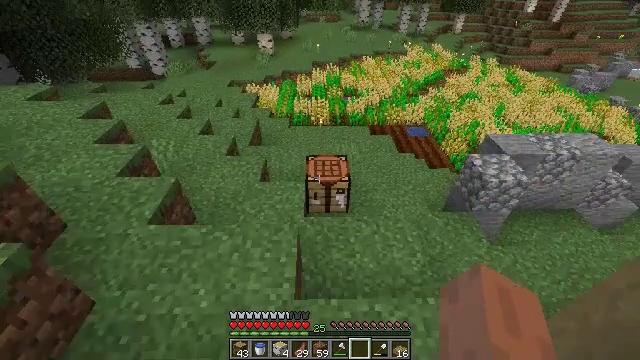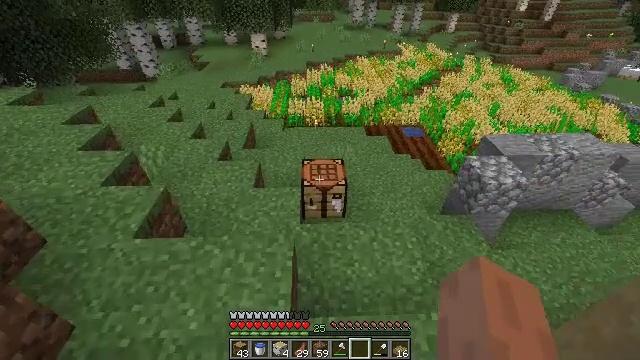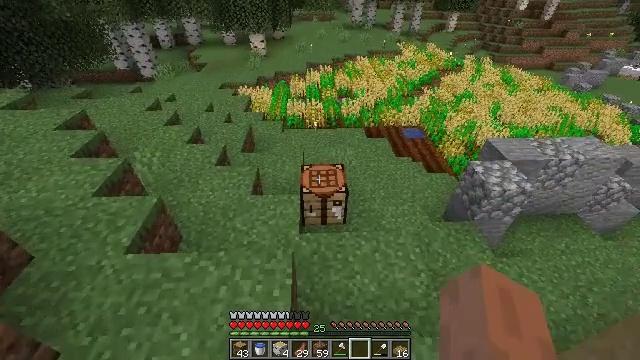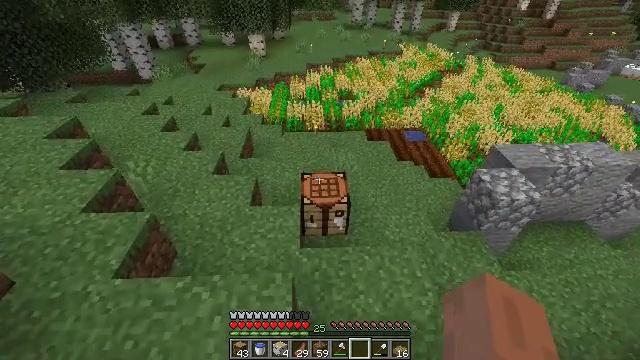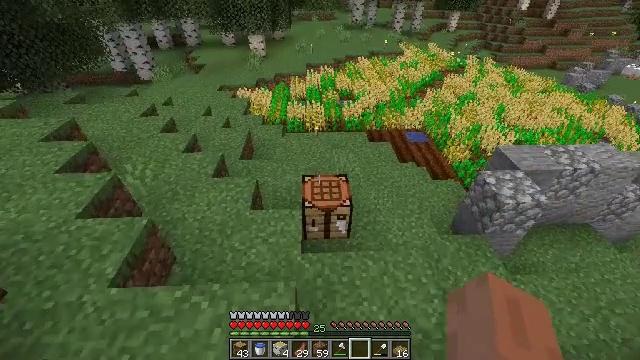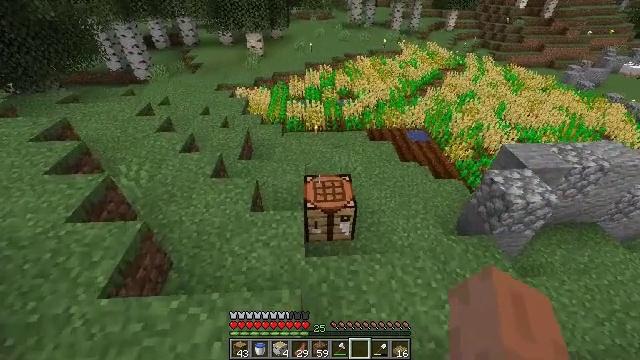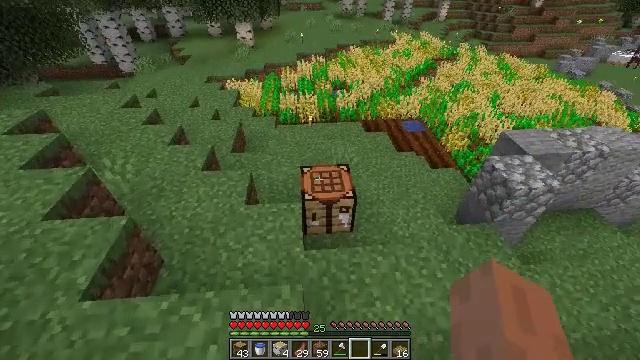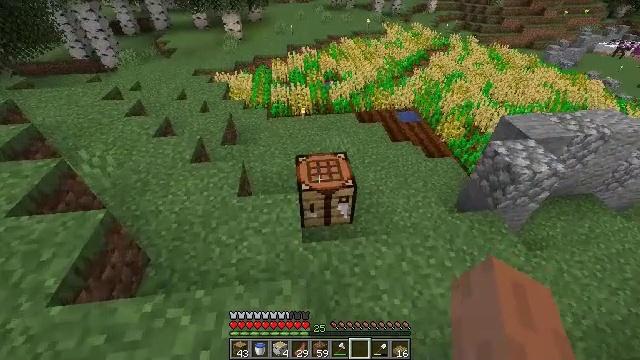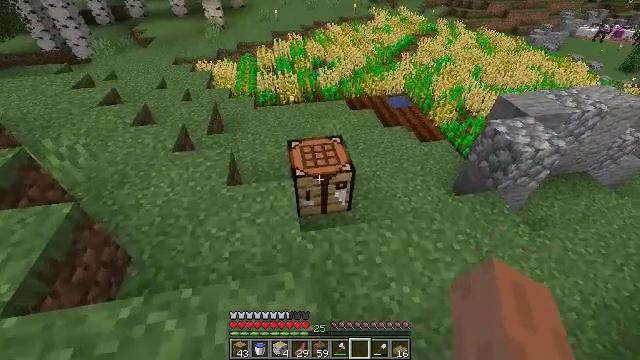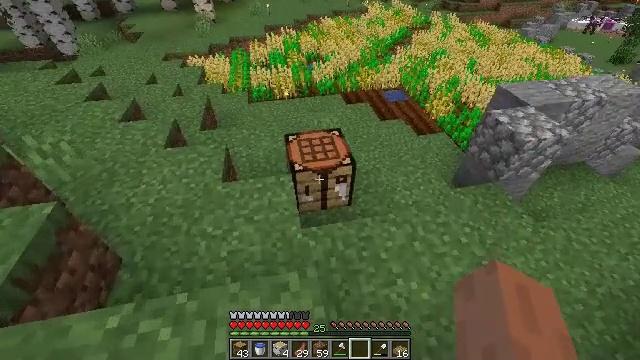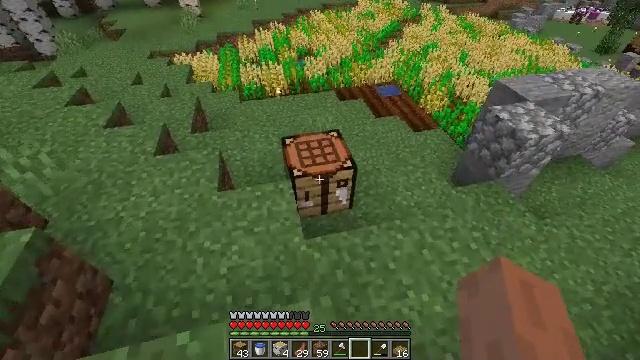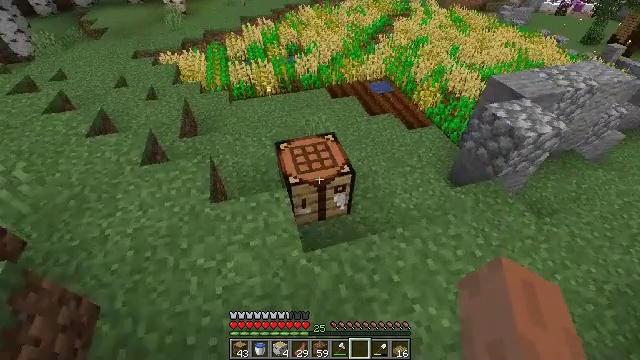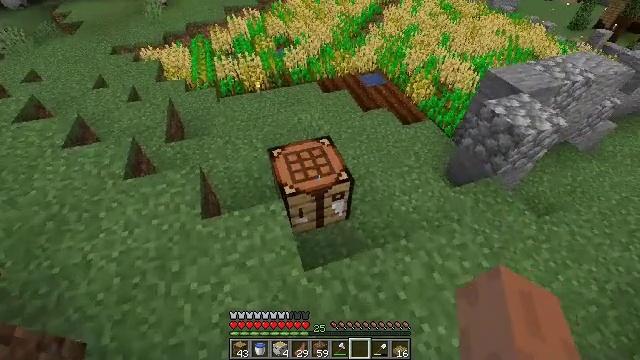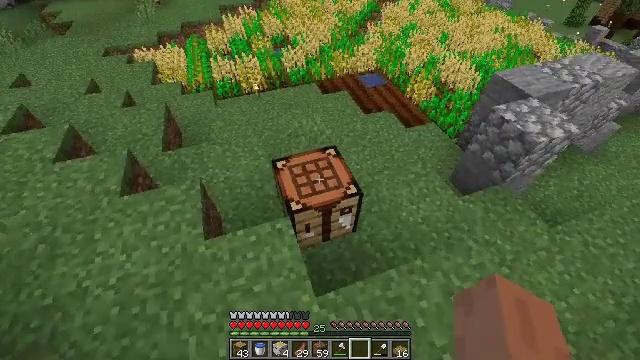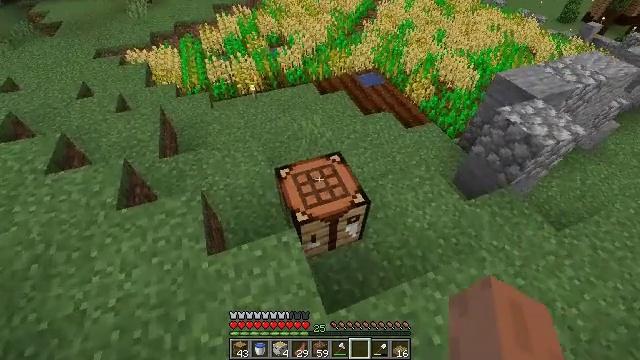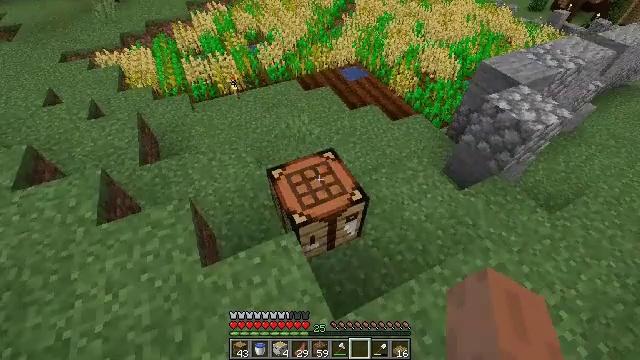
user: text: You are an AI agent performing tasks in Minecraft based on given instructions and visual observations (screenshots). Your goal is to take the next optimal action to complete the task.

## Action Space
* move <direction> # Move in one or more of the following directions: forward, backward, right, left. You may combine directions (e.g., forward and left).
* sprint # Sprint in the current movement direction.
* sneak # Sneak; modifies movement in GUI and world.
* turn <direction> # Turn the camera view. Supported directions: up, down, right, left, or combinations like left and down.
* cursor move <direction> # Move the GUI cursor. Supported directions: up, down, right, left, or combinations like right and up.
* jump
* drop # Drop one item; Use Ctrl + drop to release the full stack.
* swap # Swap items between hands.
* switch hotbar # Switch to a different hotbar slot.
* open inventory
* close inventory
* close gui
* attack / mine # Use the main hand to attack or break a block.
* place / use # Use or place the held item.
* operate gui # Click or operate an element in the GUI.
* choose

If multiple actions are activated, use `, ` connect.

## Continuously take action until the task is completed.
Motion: motion action
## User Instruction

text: Use birch planks and sticks to craft a birch fence.
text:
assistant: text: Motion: move forward, turn right
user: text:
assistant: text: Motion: move forward
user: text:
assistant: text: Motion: move forward
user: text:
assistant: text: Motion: move forward and move left
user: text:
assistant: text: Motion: move forward and move left
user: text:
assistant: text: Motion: move forward and move left, turn right and down
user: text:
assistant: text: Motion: move forward and move left, turn right
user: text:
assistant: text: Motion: move forward and move left, turn right and down
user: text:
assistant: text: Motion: move forward, turn right
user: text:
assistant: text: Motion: move forward, turn right and down
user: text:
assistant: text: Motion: move forward, turn right
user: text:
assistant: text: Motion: move forward and move left, turn right and down
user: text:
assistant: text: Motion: move forward and move left, turn right
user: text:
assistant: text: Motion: move forward and move left, turn right
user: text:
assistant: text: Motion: move forward and move left, turn right
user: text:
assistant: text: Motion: turn right
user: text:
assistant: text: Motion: no_op
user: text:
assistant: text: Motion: use / place
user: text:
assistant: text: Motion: use / place
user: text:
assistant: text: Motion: use / place
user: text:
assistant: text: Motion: no_op
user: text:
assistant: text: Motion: no_op
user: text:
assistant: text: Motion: open gui
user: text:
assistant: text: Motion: no_op
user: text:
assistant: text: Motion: no_op
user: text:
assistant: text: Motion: no_op
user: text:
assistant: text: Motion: cursor move right
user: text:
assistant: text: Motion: cursor move right
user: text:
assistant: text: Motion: no_op
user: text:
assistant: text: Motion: no_op